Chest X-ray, PA view. Patient: 41 years old, sex F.
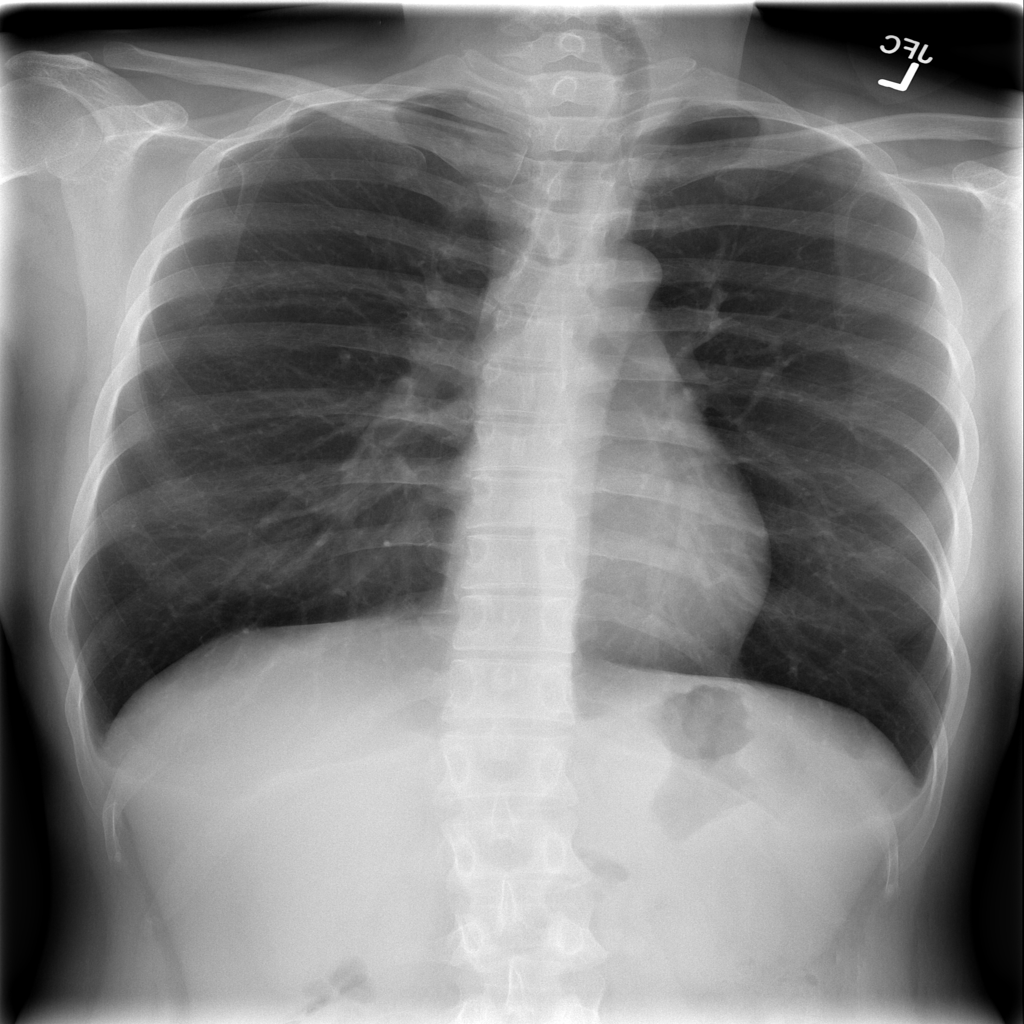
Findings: No Finding